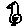
Label: bird